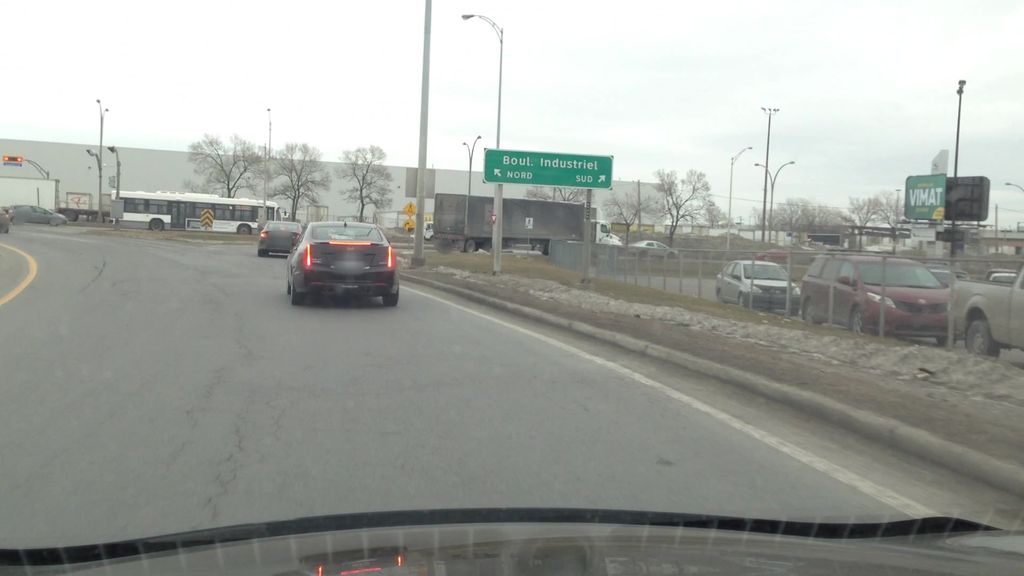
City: montreal